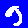
Digit: 9